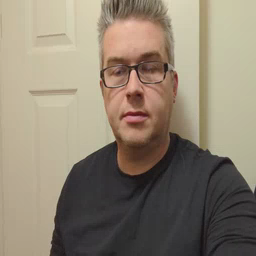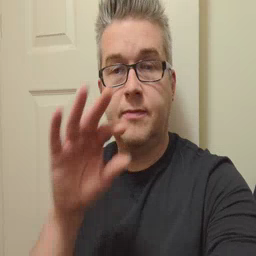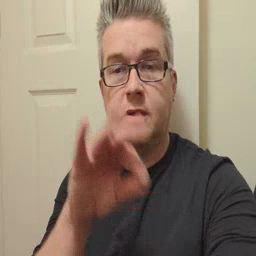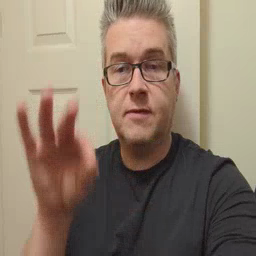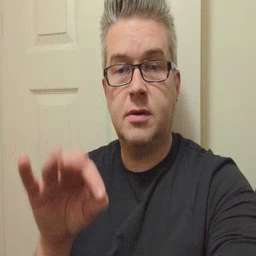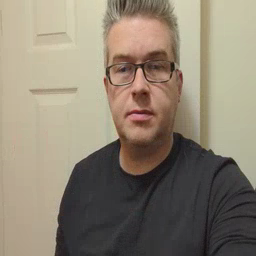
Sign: frenchfries